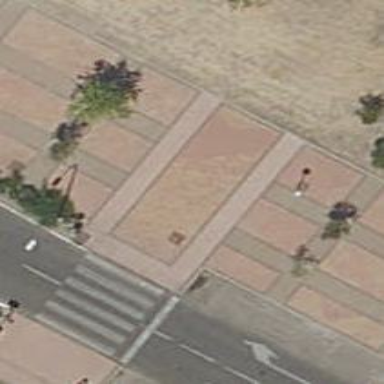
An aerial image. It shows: Cobblestone sidewalk.